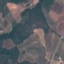
Land use / land cover: PermanentCrop